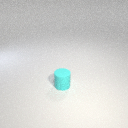
small cyan rubber cylinder